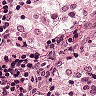
Metastatic tissue present: no